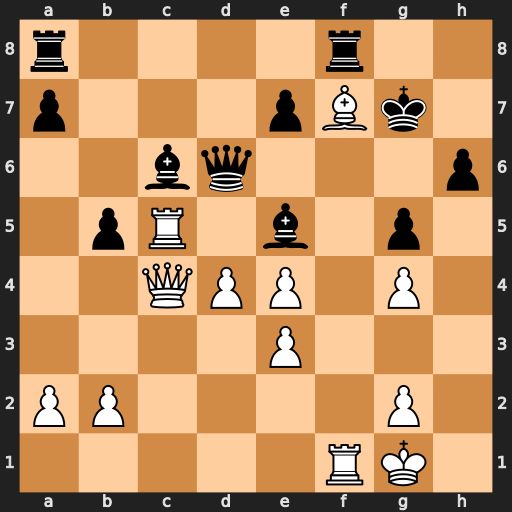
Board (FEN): r4r2/p3pBk1/2bq3p/1pR1b1p1/2QPP1P1/4P3/PP4P1/5RK1
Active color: w
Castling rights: -
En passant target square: -
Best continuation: dxe5 bxc4 exd6